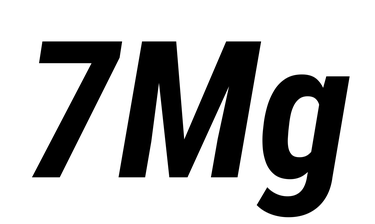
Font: Roboto-Italic_Condensed_Bold_Italic